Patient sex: F
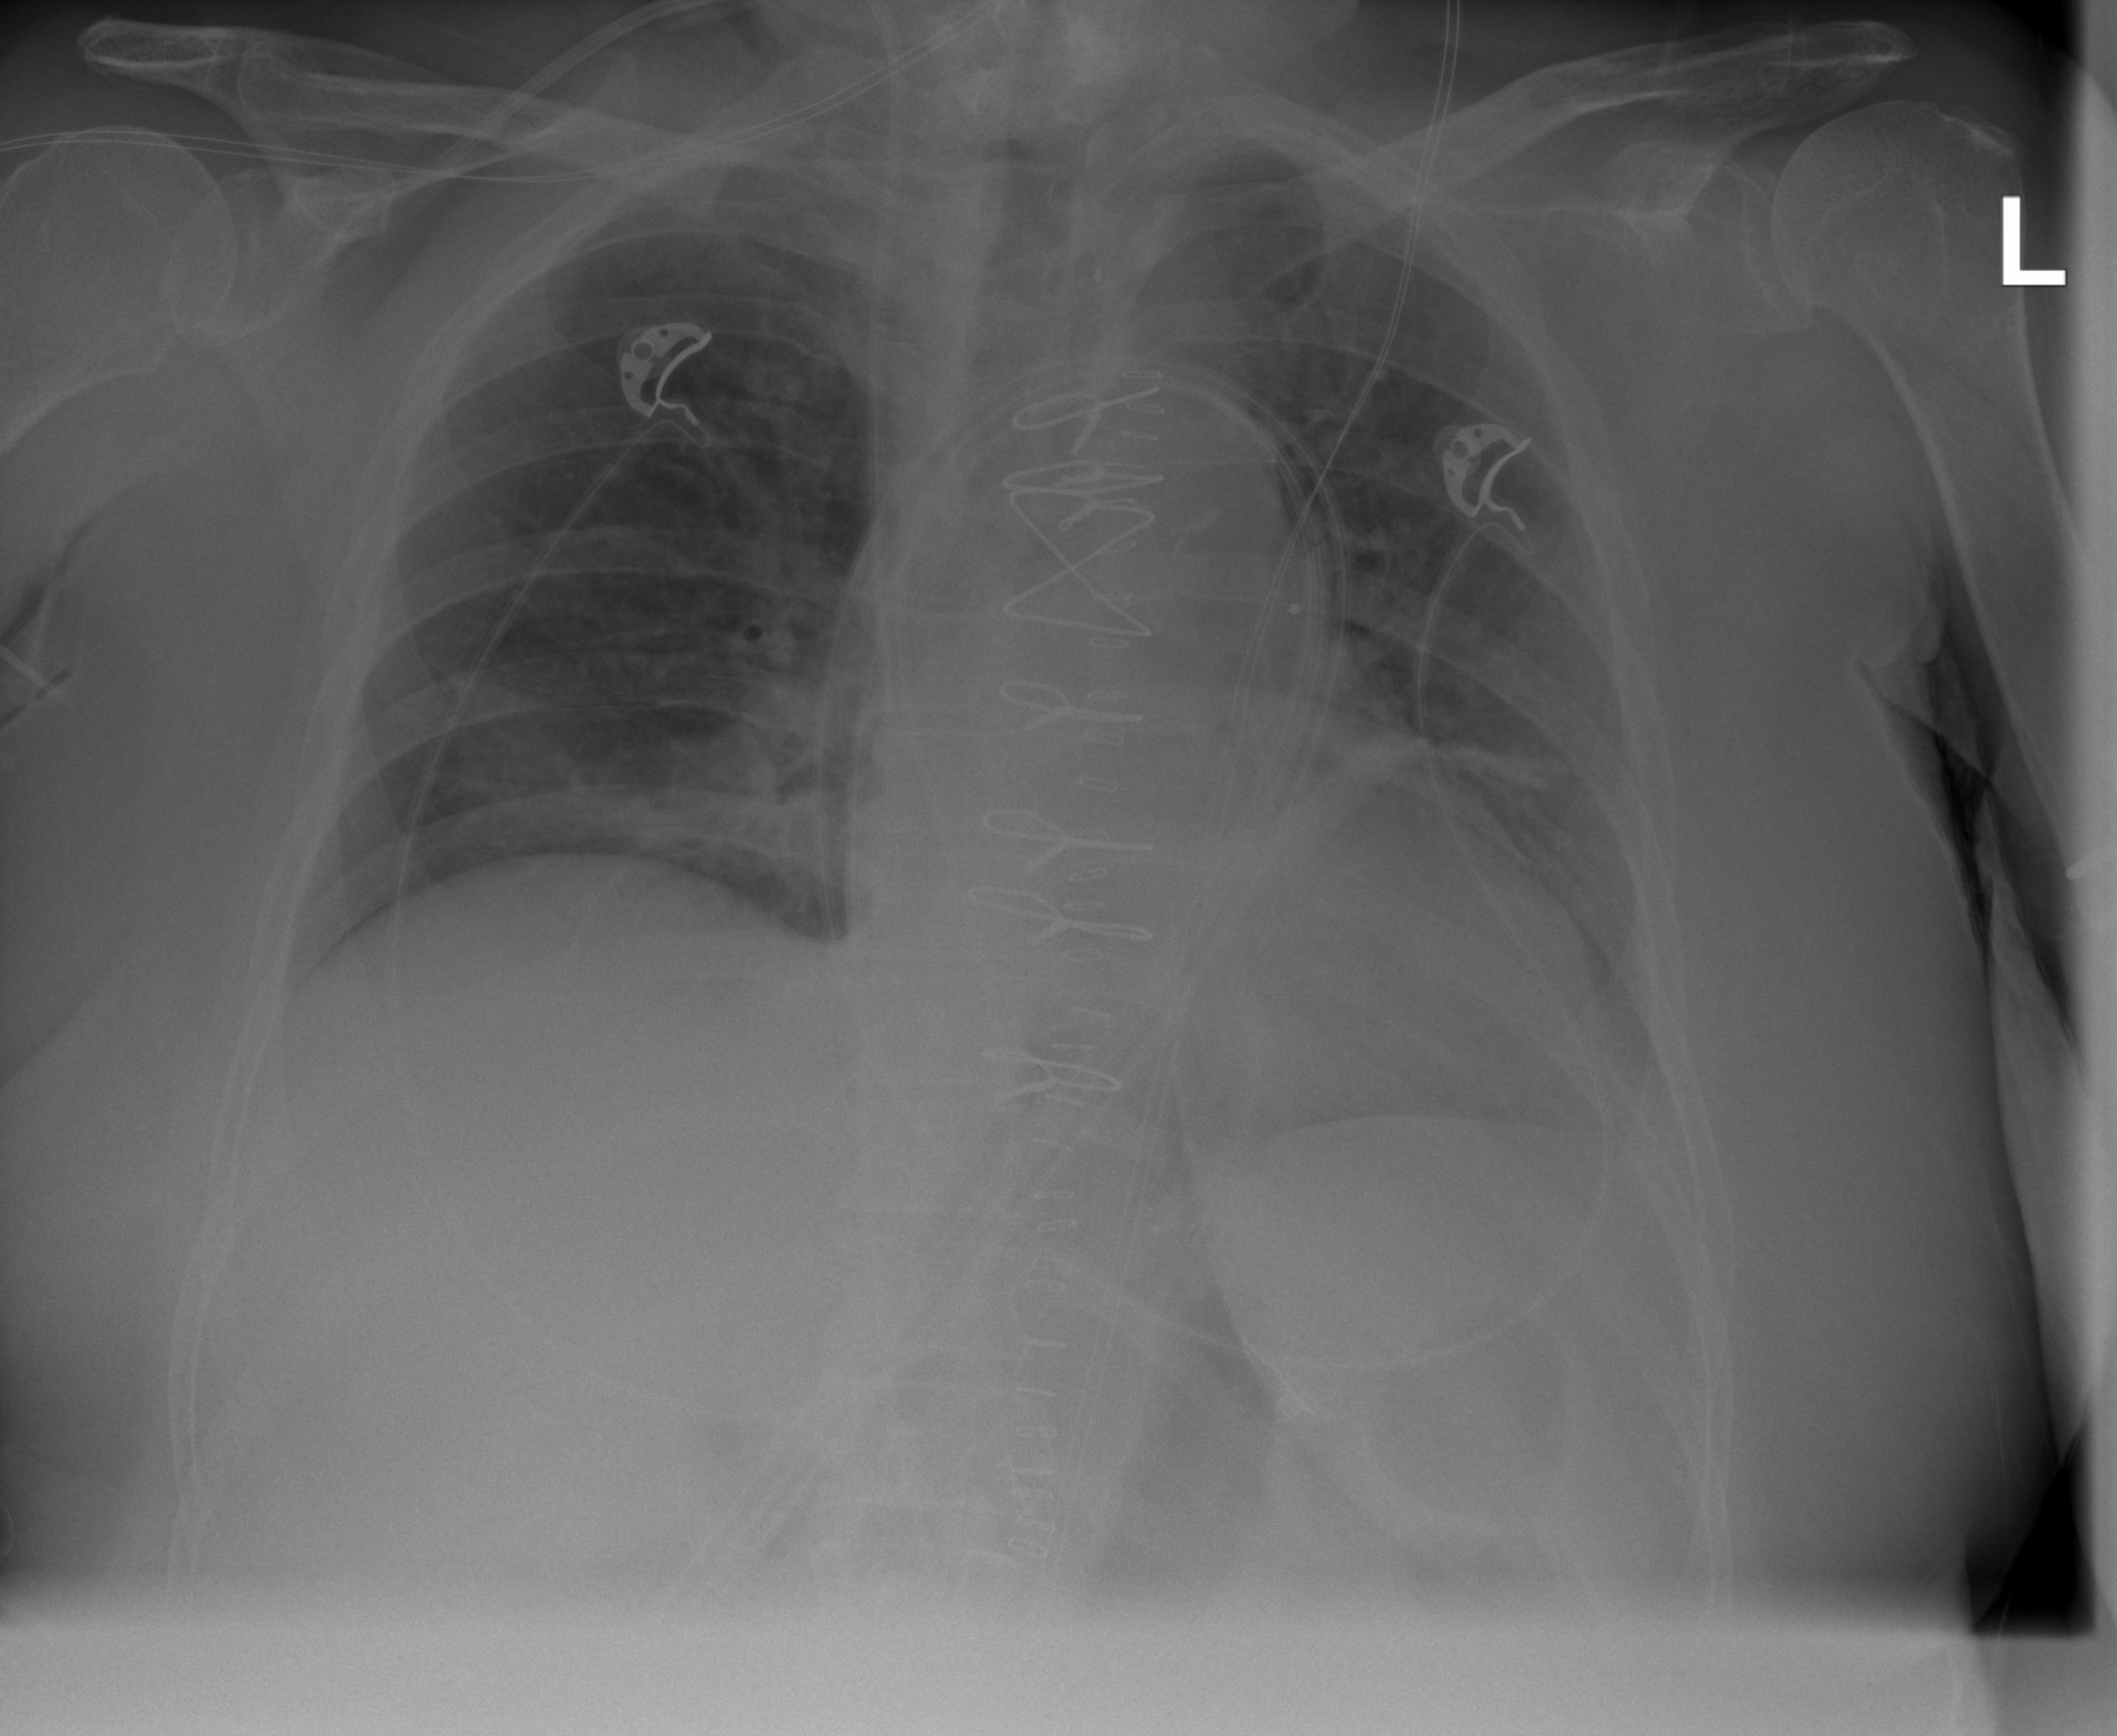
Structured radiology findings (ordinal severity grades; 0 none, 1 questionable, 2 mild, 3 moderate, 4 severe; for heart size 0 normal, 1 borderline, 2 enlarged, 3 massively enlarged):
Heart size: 0
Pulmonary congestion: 0
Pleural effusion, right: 0
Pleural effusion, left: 1
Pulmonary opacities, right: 0
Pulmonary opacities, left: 0
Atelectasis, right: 2
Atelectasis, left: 2